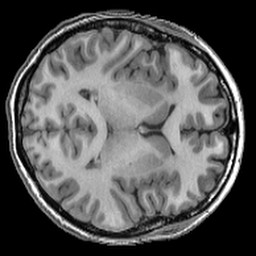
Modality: T1w
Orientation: axial
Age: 21
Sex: female
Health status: ill
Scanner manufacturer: ge
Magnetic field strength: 3 T
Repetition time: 0.008164 s
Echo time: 0.003184 s